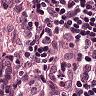
Metastatic tissue present: yes